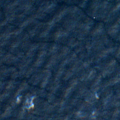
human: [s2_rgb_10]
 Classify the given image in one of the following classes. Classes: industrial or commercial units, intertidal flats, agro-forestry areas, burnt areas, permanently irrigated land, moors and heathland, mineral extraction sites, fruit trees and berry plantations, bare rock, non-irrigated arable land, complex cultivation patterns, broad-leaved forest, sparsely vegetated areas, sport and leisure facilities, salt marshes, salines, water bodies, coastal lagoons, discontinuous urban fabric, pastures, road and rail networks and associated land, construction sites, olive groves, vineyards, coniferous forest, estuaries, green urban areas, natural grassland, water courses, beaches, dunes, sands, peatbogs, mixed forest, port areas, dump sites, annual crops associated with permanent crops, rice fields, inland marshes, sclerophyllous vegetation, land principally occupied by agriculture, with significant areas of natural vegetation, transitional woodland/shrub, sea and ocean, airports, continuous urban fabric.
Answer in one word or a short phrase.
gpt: sea and ocean